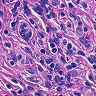
Metastatic tissue present: yes